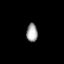
Tissue: lung
Cell type: Epithelial cells
Senescence score: 0.2359
Nuclear area (px): 199
Mean DAPI intensity: 162.317